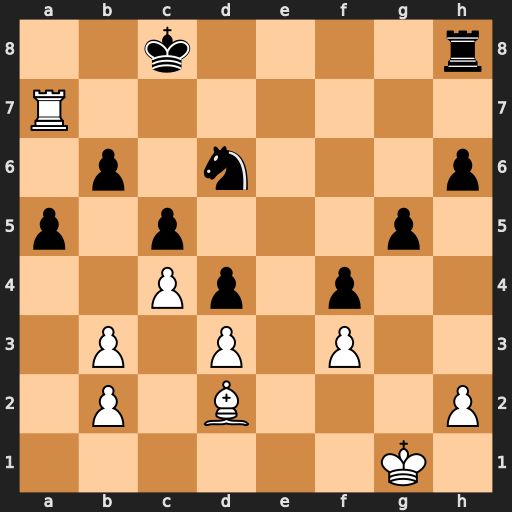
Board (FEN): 2k4r/R7/1p1n3p/p1p3p1/2Pp1p2/1P1P1P2/1P1B3P/6K1
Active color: w
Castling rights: -
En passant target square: -
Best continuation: Ra8+ Kd7 Rxh8